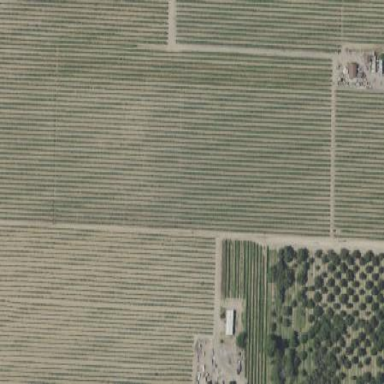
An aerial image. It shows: Beautiful vineyard in the countryside.